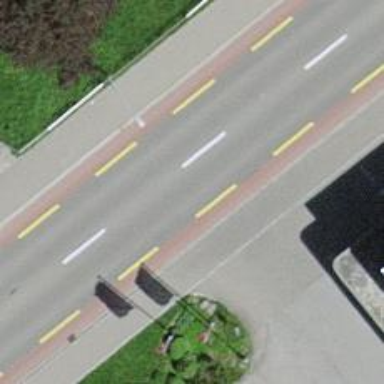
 and there is designated cycle lane on both sides of the road."